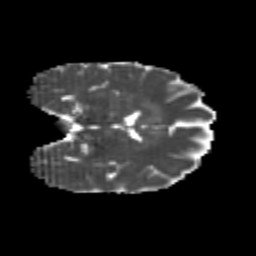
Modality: MD
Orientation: coronal
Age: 23
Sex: female
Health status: healthy
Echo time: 0.074 s